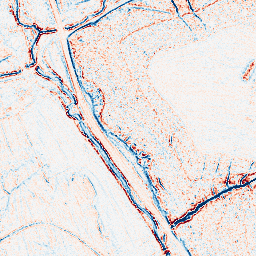
Category: edge_preserving
Decomposition family: bilateral
Decomposition parameters: d: 5
sigma_color: 50
sigma_space: 100
Upsampling method: cubic_mitchell
Upsampling parameters: scale: 2
Upsampling scale: 2